Question: I have this partial view:
'''
@model Dictionary<int, string>
<select style="height: 17px;">
<option value=''></option>
@foreach (KeyValuePair<int, string> value in Model)
{
<option value='@Html.Encode(value.Key.ToString())'>
@Html.Encode(value.Value)
</option>
}
</select>
'''
Works fine, but if there are e.g. German umlauts in the value it is displayed wrong:
So instead of 'o' there is '&#246;'.
If I use '@value.Value' instead of '@Html.Encode(value.Value)' it works but I want to Html.Encode the values from a database because of security reasons.
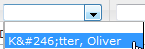
Answer: You don't need to manually 'Html.Encode' because Razor secure by this manner. This means that Razor HTML encodes every string what you write to the output with the '@' sing.
So you can just safely write '@value.Value'.
By the way the effect what you are seeing is the case of the because you first encode for text with 'Html.Encode' and then Razor encodes the already encoded text for the second time when you write it out with '@Html.Encode(value.Value)'.